Field crop: tomato
Growth stage: 2
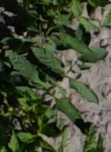
Species: tomato